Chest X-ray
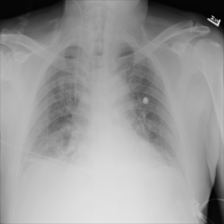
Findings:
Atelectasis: positive
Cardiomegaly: negative
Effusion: negative
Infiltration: positive
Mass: negative
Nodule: negative
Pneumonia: negative
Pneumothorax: negative
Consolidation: positive
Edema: negative
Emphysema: negative
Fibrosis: negative
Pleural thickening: negative
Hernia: negative